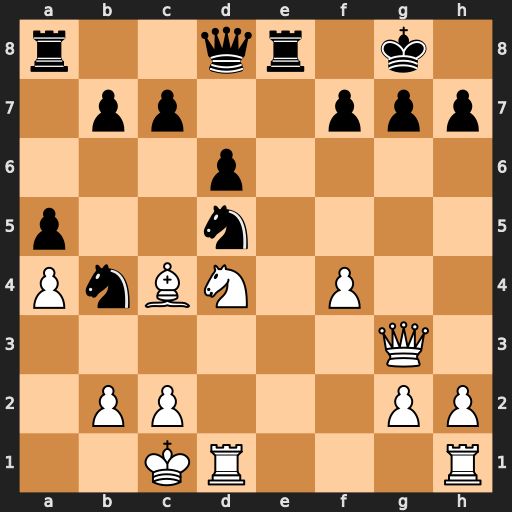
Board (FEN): r2qr1k1/1pp2ppp/3p4/p2n4/PnBN1P2/6Q1/1PP3PP/2KR3R
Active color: w
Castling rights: -
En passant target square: -
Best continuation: Bxd5 Nxd5 Nf5